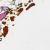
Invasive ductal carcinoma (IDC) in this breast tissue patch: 0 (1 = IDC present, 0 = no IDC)